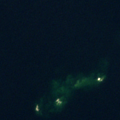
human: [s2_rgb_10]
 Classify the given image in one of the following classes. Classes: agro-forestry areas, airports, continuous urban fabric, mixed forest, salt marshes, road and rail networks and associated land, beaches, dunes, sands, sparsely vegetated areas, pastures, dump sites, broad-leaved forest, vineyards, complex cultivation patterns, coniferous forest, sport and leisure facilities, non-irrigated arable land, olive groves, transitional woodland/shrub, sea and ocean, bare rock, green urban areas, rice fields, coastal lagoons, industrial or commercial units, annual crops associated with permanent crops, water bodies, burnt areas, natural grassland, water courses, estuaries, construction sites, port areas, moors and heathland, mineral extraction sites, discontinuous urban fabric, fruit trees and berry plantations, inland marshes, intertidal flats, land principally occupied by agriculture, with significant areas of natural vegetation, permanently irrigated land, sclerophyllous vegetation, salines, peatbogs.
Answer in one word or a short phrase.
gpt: sea and ocean